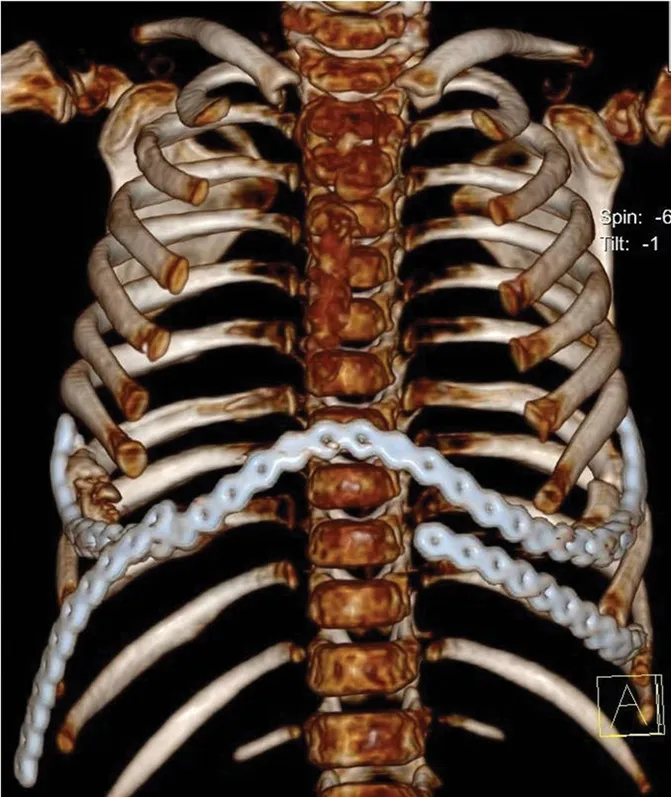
Three-dimensional reconstruction computed tomography scan of the chest after the first operation; anteroposterior view.
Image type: radiology (ct)